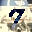
Label: 7